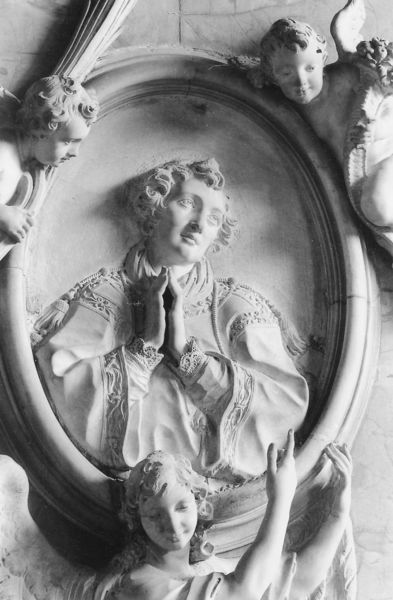
Titel: Engel mit dem Medaillon des Hl. Stefan
Standort: Rom, S. Maria in Aracoeli (EU - I - Latium)
Schlagwörter: hand, kopf, mann, weiß, mädchen, haar, marmor, blick, wand, augen, rahmen, stein, tragen, hände, porträt, kirche, gewand, drei, locken, oval, engel, putto, relief, papst, bordüre, stuck, junge frau, zeigen, foto, vier, religion, schweben, jungfrau, fraue, beten, gebet, rosette, christlich, messe, priester, heiliger, troddeln, gips, heilig, putten, hände falten, katholisch, ellipse, releif, gefalten, taufkleid, soutane, verklärt, bischhof, gefaltene hände, kirche#, tze, marmir